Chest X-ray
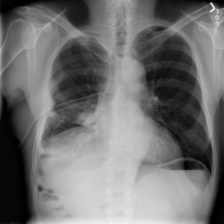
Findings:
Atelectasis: negative
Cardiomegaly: negative
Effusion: positive
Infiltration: negative
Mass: positive
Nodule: negative
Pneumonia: negative
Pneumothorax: negative
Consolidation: negative
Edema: negative
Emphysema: negative
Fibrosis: negative
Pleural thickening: positive
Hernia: negative